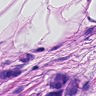
Metastatic tissue present: yes